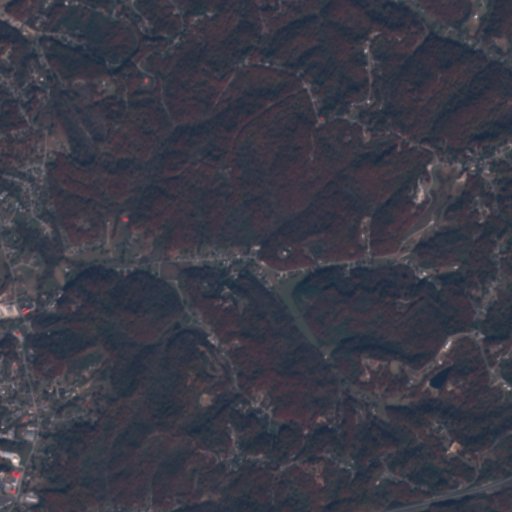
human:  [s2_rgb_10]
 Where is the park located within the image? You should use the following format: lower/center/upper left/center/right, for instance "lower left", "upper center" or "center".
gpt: The park is located in the lower left of the image.
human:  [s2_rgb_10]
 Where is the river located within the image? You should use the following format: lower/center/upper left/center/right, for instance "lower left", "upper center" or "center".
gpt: The river is located in the upper of the image.
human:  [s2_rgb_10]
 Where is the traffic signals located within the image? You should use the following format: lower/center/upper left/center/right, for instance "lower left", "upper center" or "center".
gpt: The traffic signals is located in the lower left of the image.
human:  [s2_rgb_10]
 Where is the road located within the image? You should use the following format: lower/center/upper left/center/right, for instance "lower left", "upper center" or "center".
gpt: There is no road in the image.